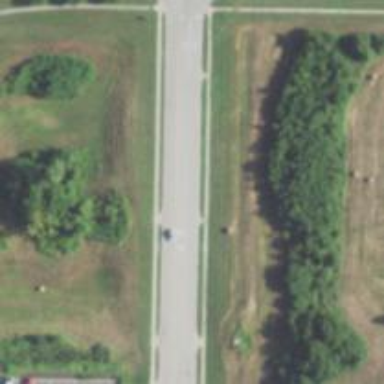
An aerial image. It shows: Road with left marking.